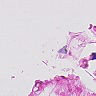
Metastatic tissue present: no